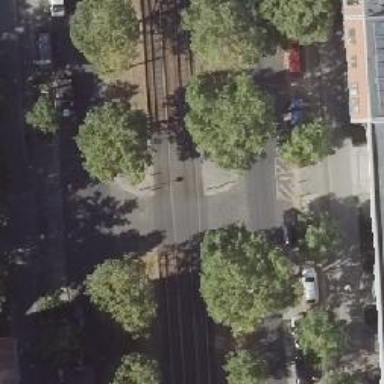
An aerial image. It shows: Tram crossing on the railway.